Field crop: maize
Growth stage: 2
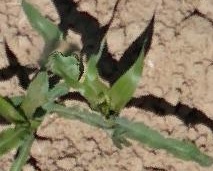
Species: maize